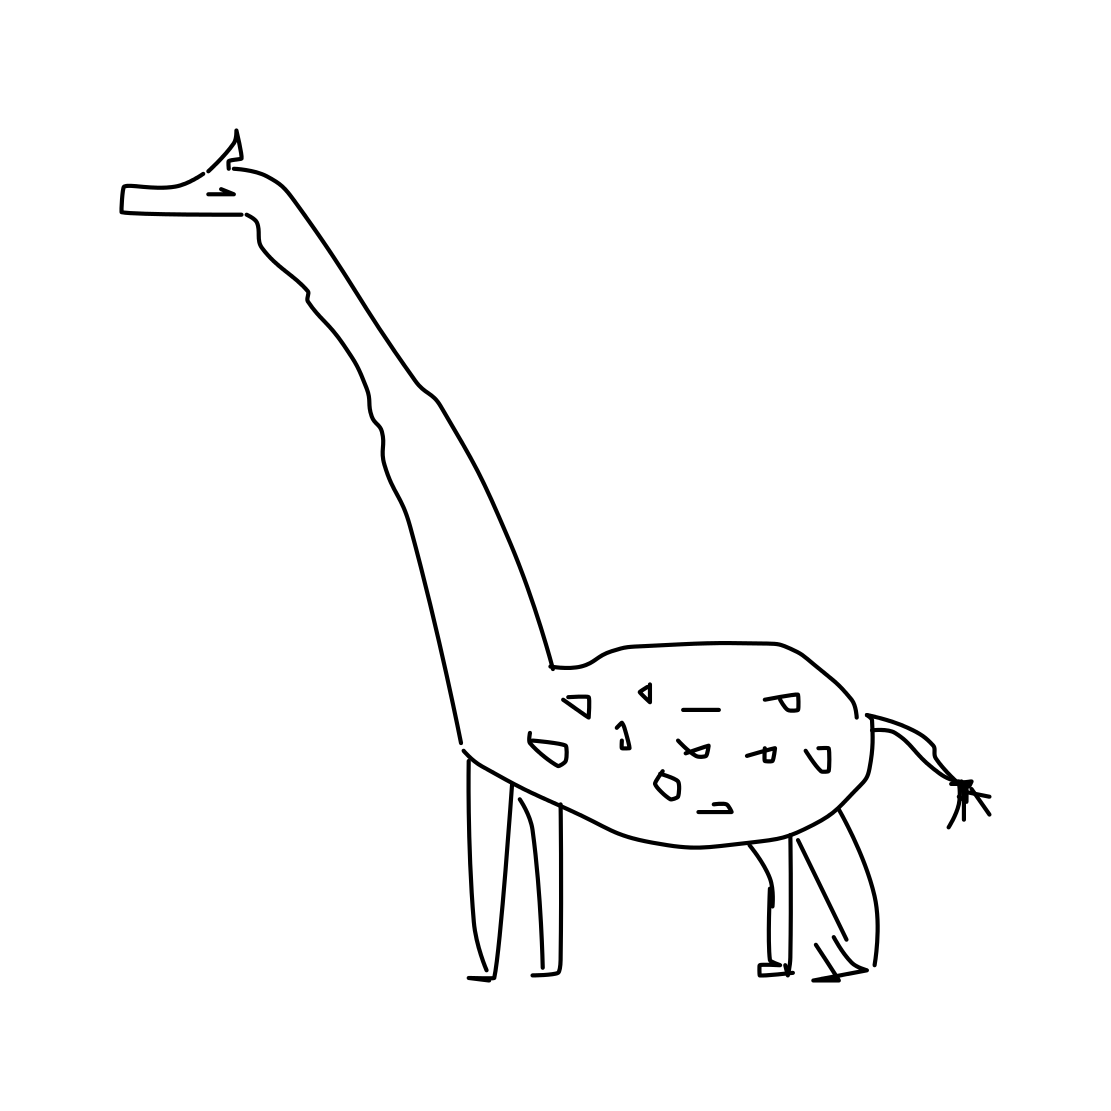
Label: giraffe